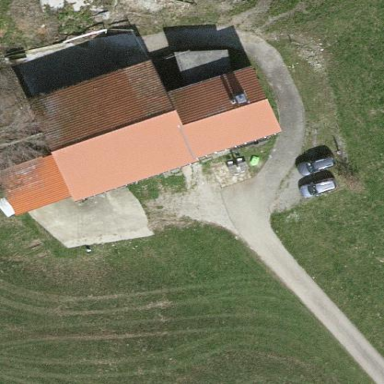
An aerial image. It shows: Farmyard area.